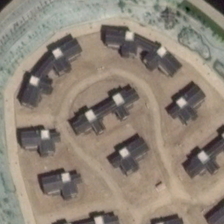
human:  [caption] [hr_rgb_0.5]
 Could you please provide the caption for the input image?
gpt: some buildings are in a medium residential area .

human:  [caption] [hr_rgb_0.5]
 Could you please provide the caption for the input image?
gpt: some buildings are in a medium residential area .

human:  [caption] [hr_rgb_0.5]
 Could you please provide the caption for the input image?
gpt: some buildings are in a medium residential area .

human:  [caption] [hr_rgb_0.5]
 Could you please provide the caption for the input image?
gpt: some buildings are in a medium residential area .

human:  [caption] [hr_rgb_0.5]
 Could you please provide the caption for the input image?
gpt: some buildings are in a medium residential area .